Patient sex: M
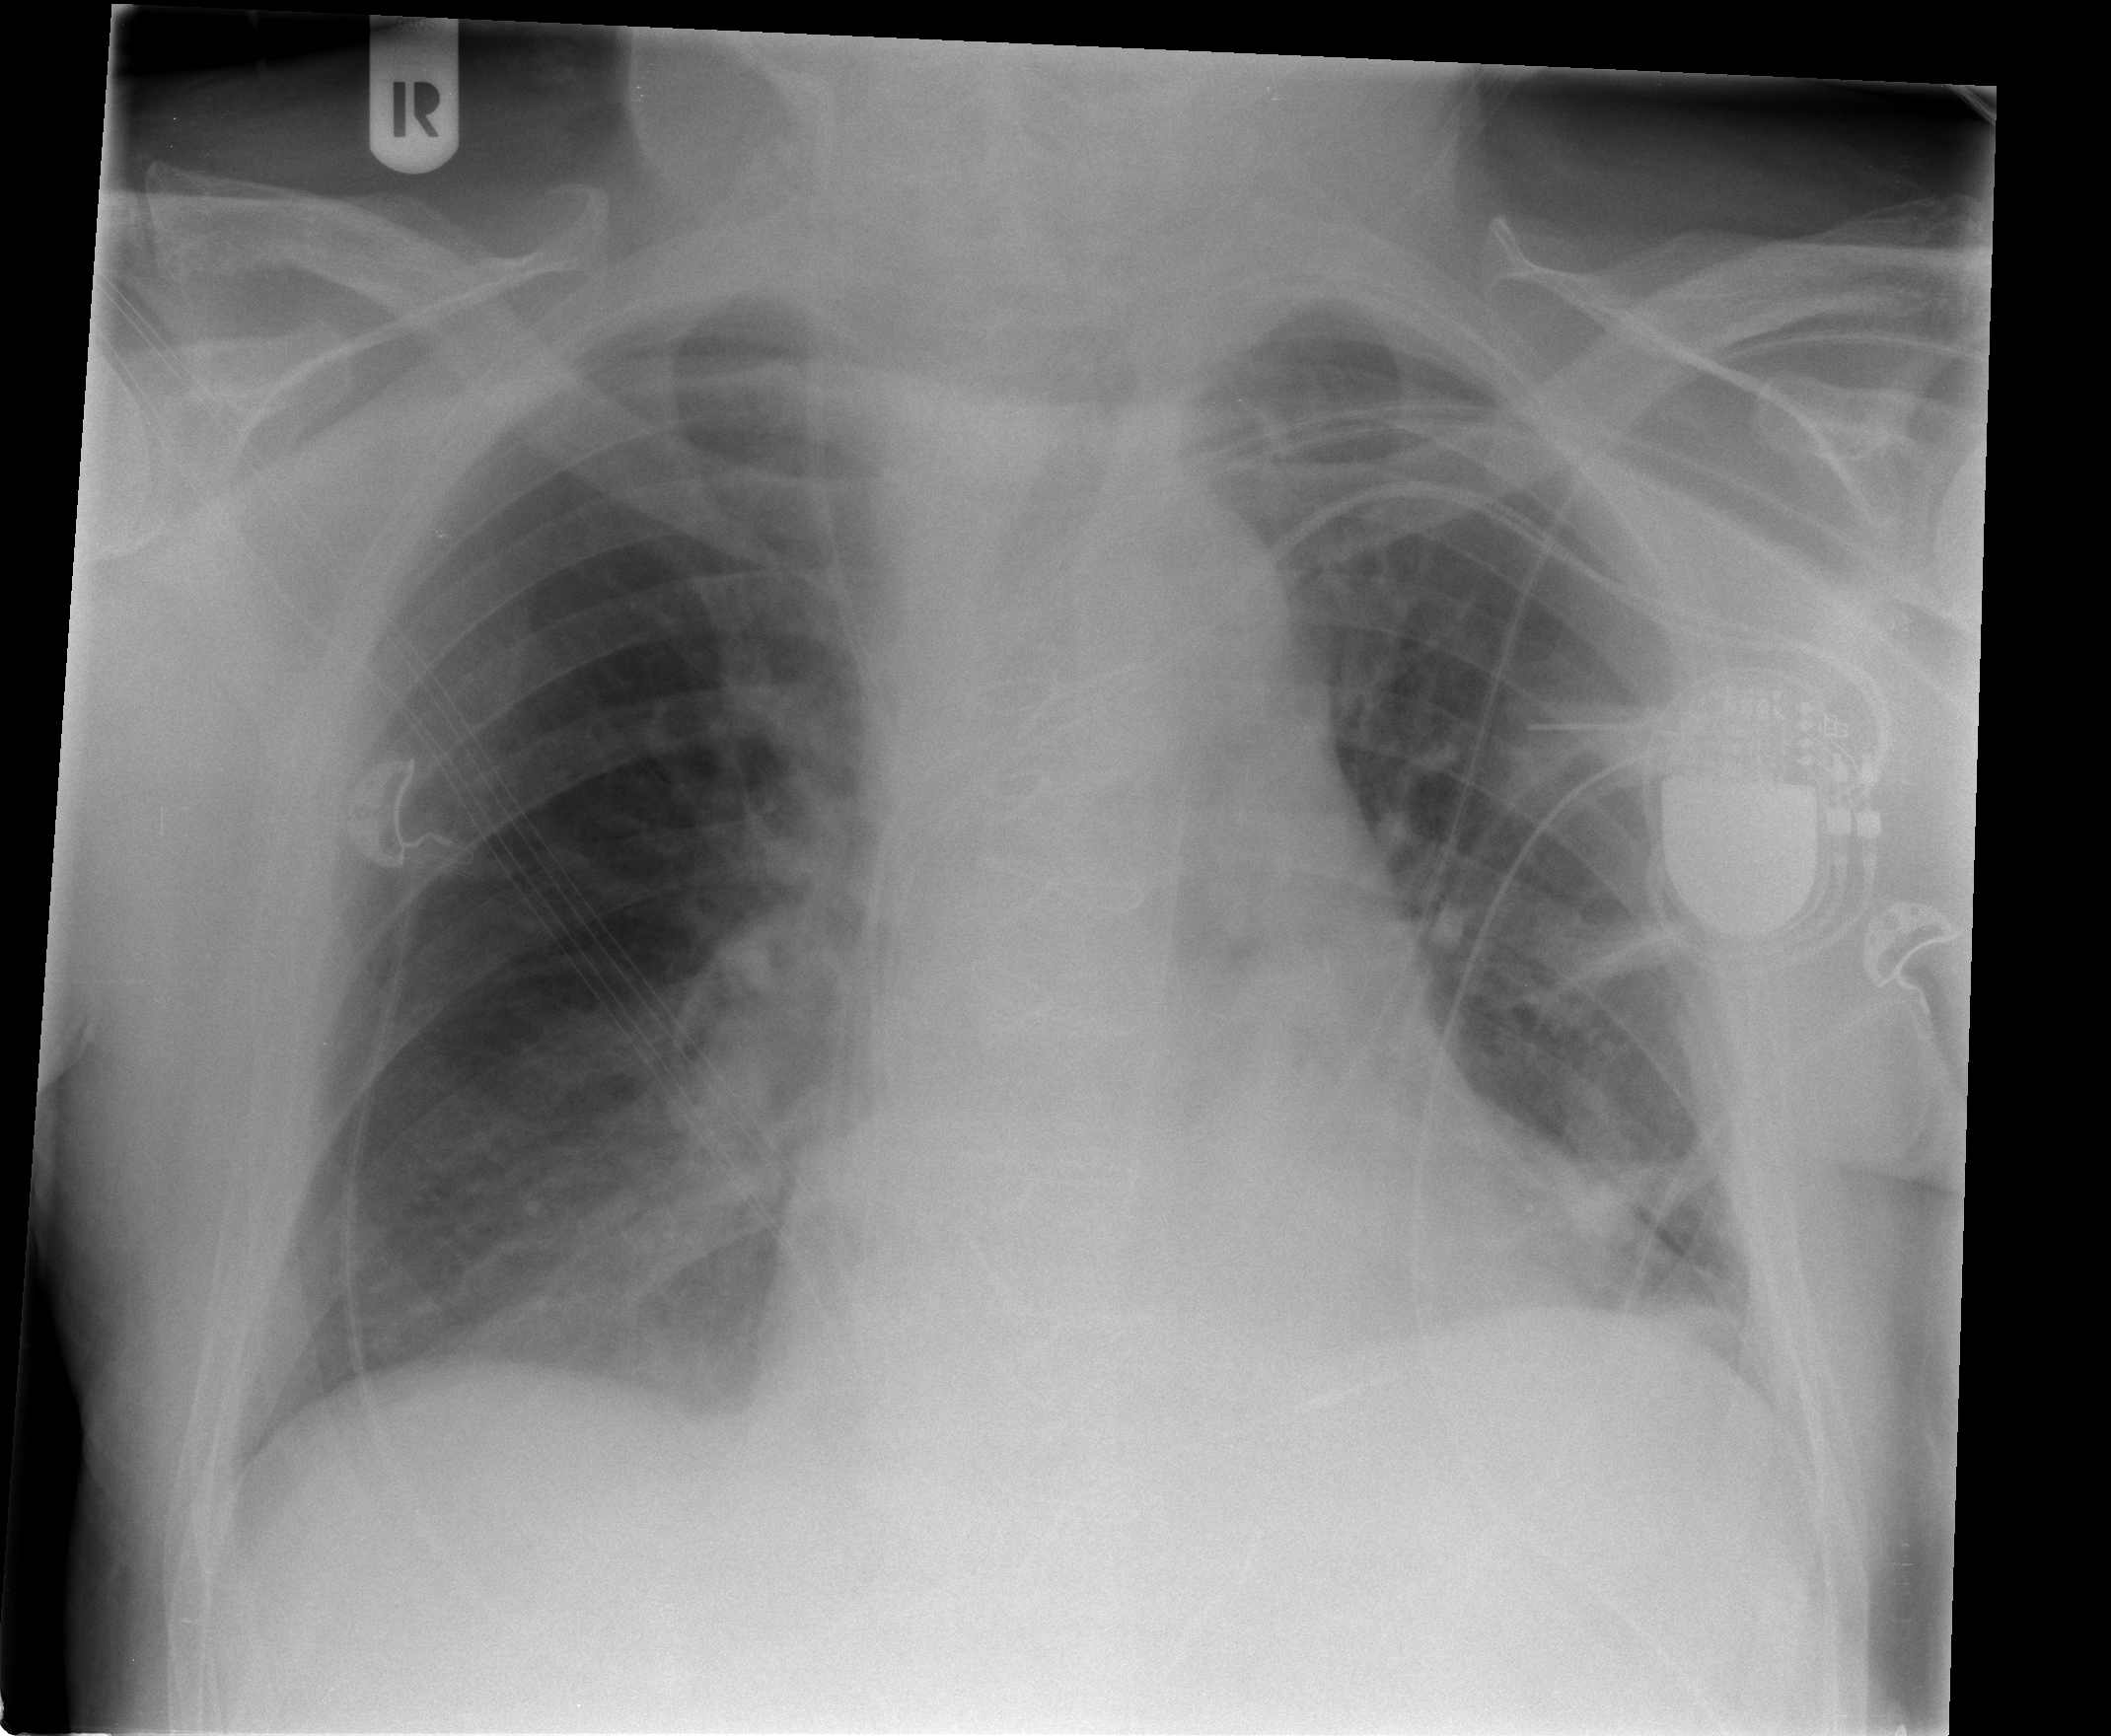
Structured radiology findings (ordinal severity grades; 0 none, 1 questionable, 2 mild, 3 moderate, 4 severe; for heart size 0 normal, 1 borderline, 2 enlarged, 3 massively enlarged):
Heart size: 1
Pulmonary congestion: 1
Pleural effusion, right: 0
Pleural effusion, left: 0
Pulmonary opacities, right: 1
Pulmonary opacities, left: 1
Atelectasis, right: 1
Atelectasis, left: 2